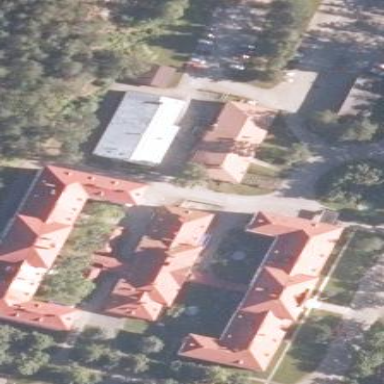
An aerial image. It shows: Hospital building.